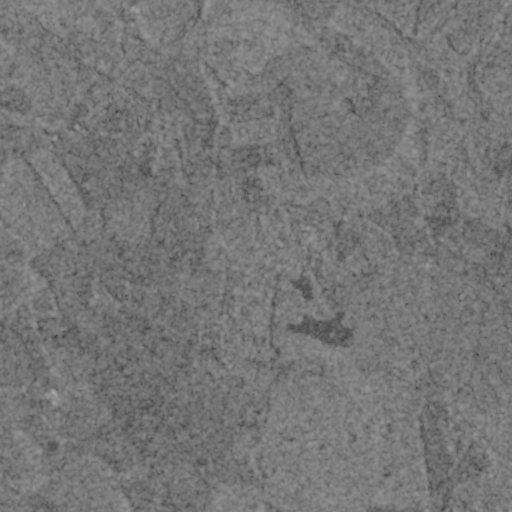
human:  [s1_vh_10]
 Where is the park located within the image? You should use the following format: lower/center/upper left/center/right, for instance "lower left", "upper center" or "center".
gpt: The park is located in the center right of the image.
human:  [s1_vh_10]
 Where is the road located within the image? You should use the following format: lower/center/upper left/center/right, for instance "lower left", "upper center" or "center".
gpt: There is no road in the image.

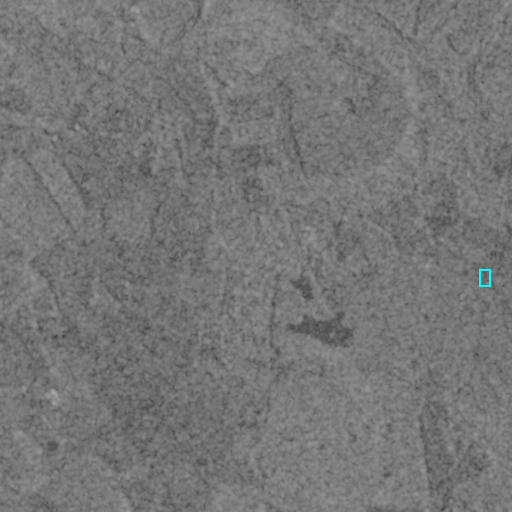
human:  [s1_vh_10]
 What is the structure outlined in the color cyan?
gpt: The structure outlined in cyan is a park.
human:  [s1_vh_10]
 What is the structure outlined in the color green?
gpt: There is no green outline.